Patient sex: F
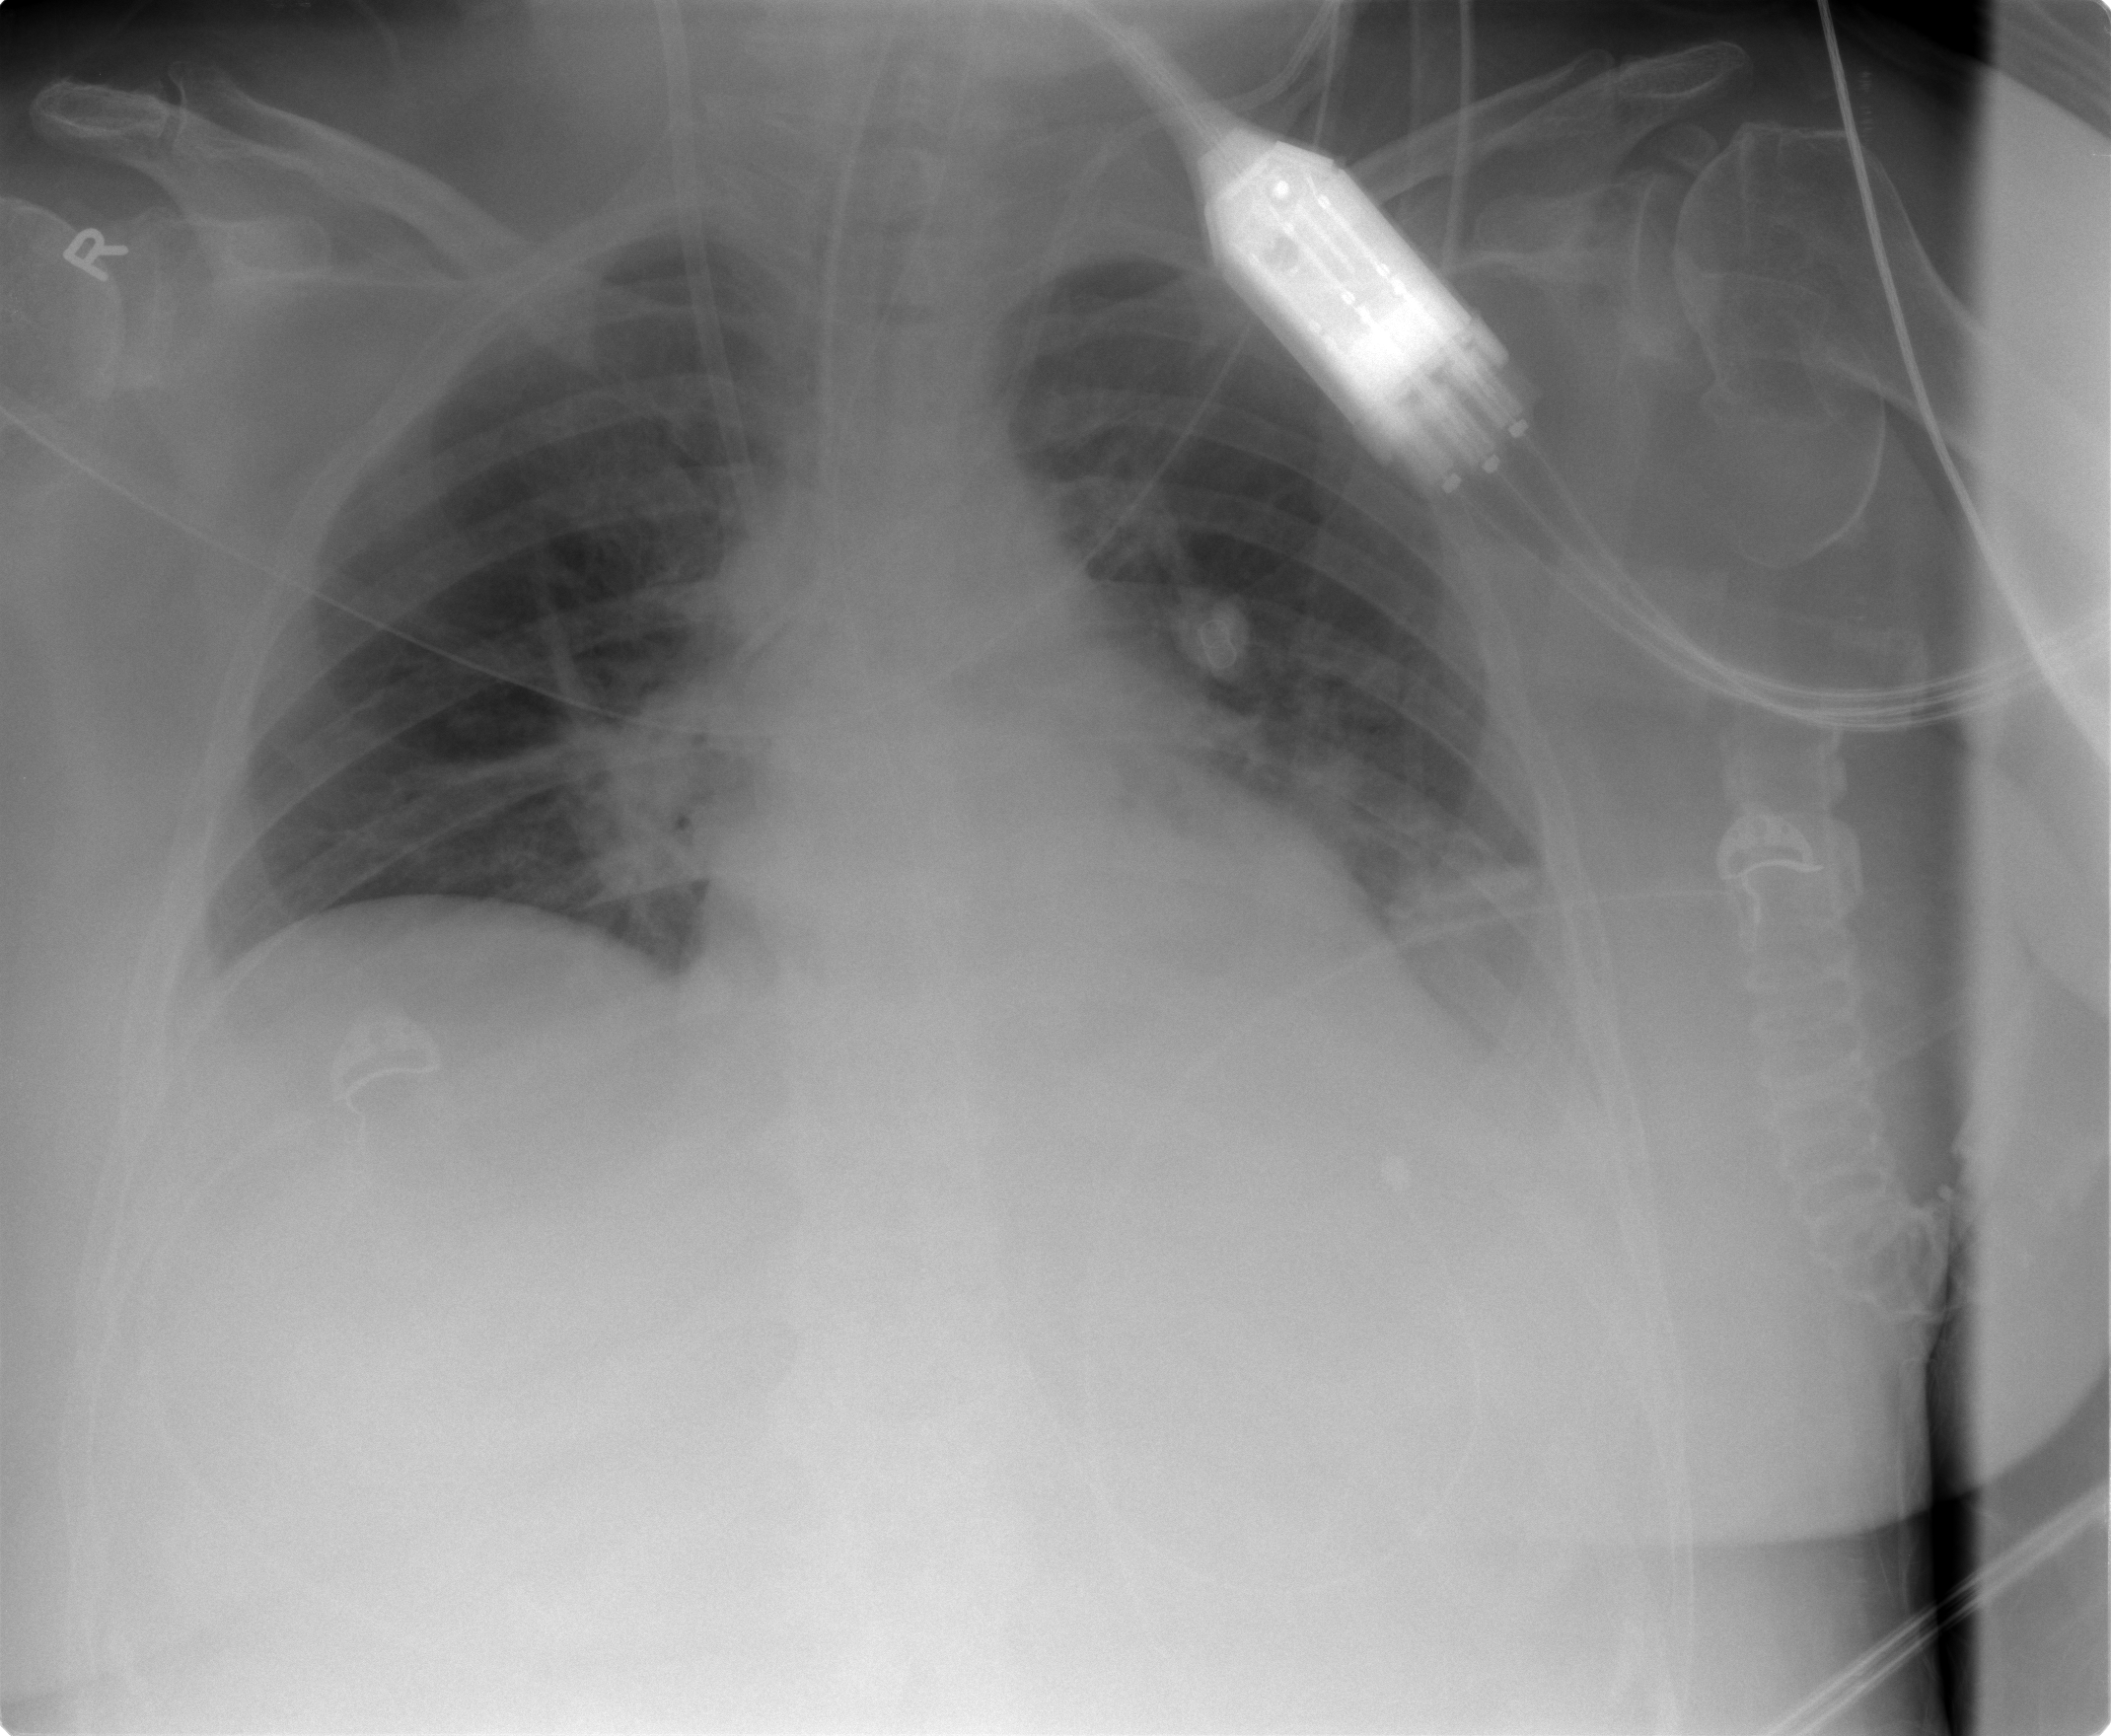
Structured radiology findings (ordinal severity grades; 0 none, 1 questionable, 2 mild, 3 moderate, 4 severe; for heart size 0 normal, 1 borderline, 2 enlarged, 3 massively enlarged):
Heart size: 1
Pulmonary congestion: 2
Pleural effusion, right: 1
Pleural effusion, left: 2
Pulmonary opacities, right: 1
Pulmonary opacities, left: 1
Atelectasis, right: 2
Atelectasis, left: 2